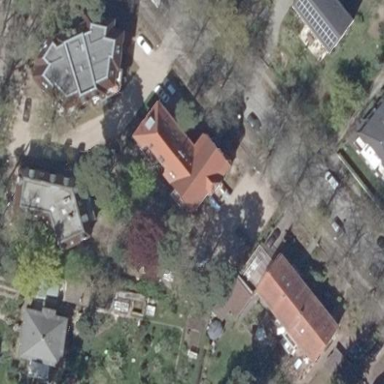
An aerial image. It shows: Detached building with hipped roof made of red roof tiles.